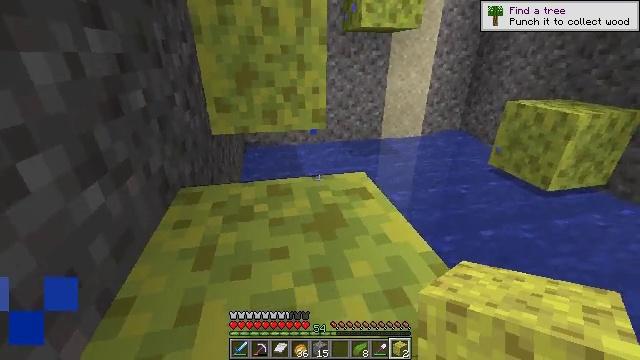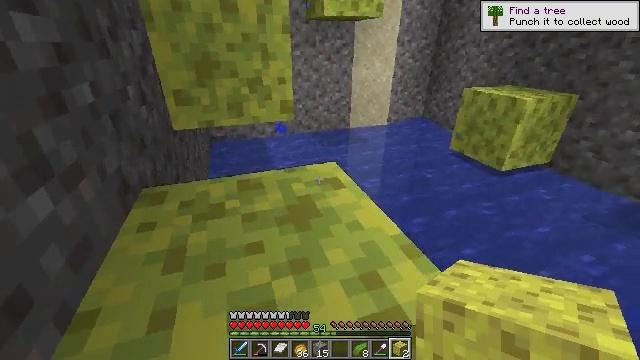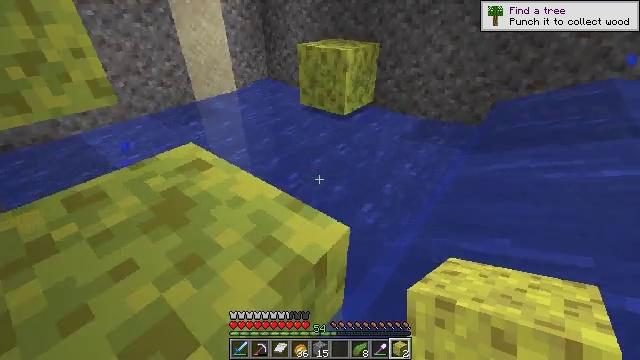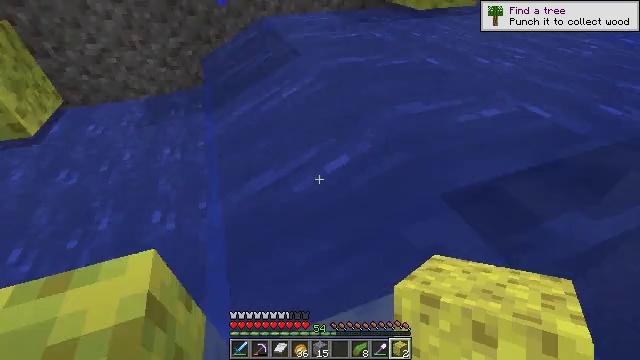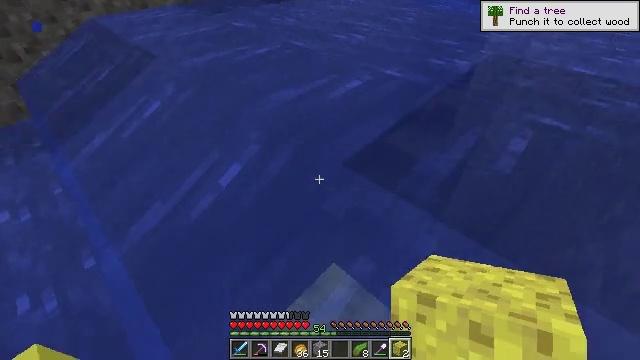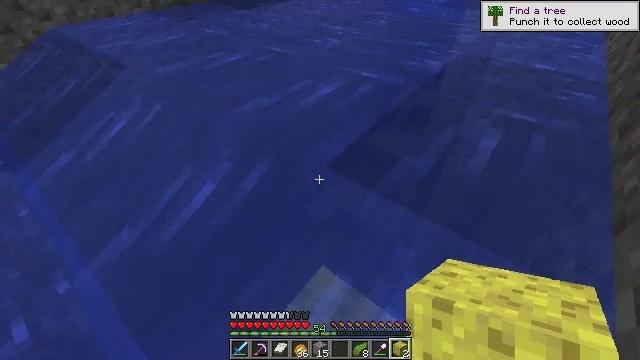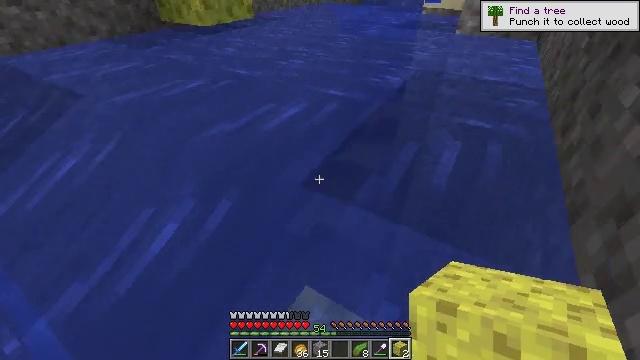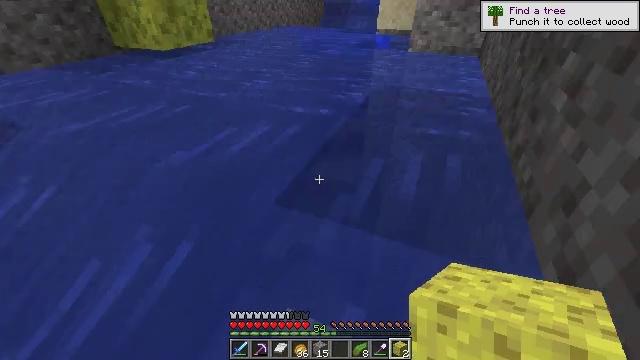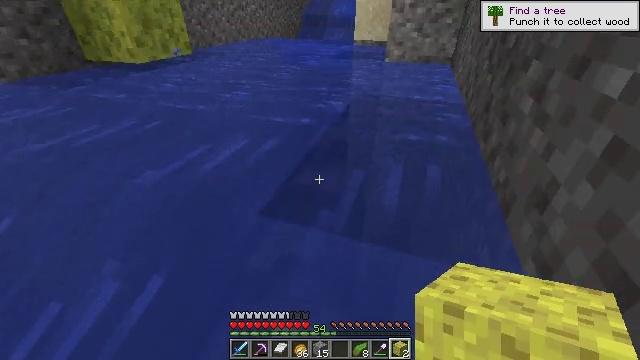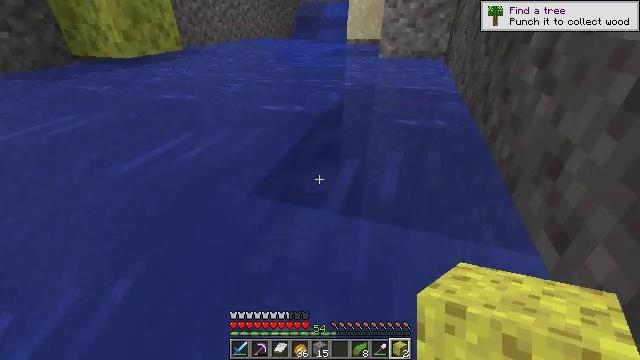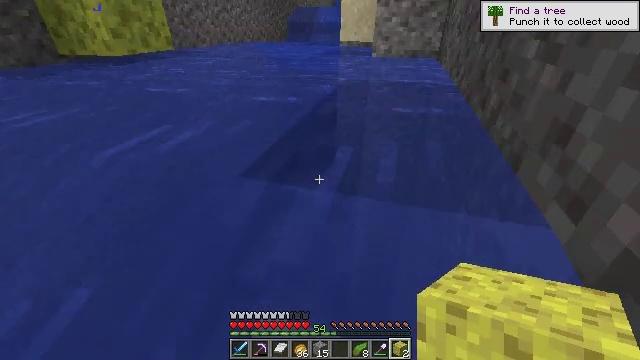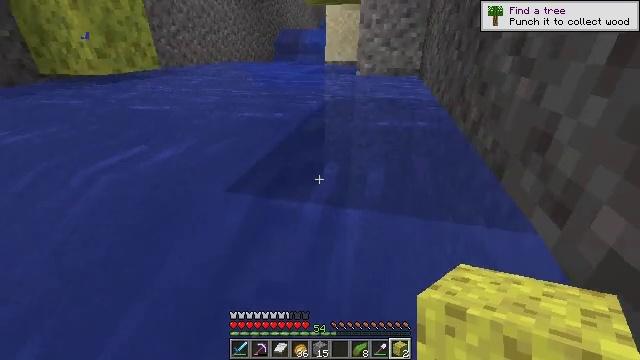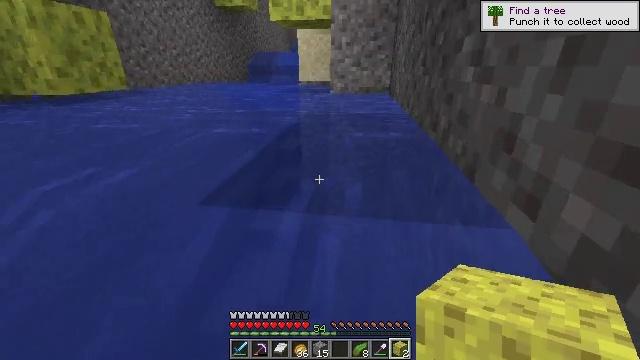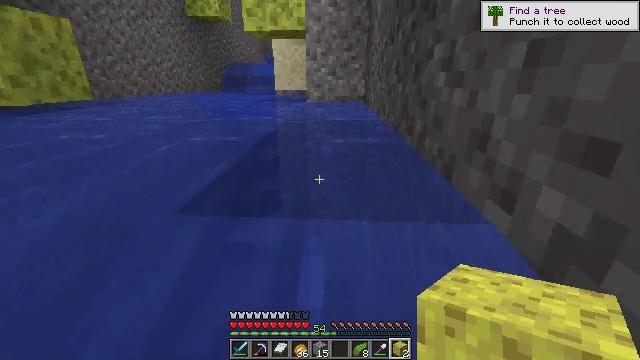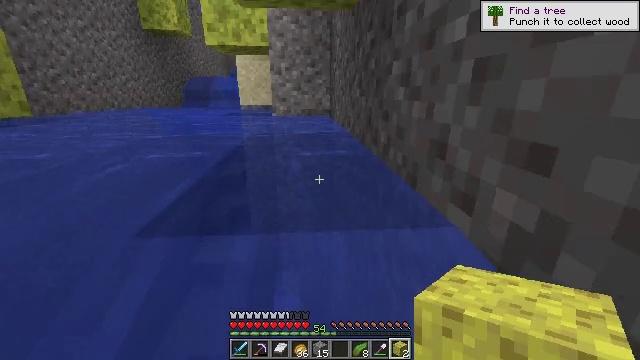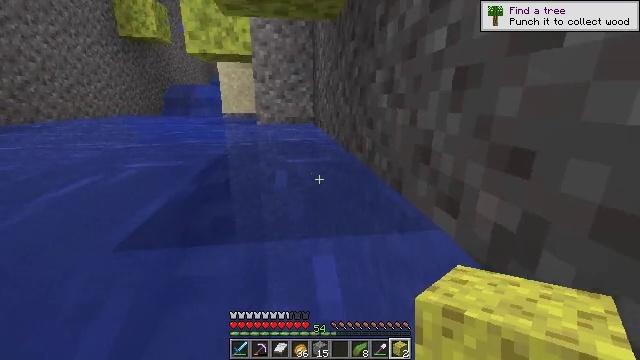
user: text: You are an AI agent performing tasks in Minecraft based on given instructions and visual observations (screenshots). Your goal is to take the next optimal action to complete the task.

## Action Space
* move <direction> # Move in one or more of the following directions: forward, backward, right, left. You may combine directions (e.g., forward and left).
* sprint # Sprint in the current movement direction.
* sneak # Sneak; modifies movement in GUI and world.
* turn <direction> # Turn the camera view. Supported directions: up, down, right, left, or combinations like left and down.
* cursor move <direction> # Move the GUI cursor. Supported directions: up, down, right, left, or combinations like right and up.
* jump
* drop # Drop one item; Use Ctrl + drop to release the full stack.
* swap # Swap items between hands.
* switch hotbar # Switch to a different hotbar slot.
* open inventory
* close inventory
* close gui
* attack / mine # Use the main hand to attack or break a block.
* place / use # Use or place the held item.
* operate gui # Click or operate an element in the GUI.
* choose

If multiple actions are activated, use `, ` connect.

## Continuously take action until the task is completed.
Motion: motion action
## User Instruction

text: Destroy the wet sponge to pick it up.
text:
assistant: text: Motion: turn right and down
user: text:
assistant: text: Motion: turn right and down
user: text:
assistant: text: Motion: turn right and down
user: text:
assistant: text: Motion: turn right and down
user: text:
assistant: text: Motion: turn right
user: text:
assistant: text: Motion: turn right and up
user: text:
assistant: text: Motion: turn right and up
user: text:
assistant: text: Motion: sneak, turn right and up
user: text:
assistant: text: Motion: sneak, turn right
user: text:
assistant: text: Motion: sneak, turn right and up
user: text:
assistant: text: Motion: sneak, turn right and up
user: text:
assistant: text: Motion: move forward and move left, sneak, turn right and up
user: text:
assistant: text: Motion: move forward and move left, sneak, turn right and up
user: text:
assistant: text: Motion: move forward and move left, sneak, turn right and up
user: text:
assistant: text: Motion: move forward and move left, sneak, turn right and up
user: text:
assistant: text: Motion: move forward and move left, sneak, turn up
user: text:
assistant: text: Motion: move forward and move left, sneak, turn left and up
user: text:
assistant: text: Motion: move forward and move left, sneak, turn left
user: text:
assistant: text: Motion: move forward, sneak, turn left and down
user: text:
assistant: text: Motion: move forward, sneak, turn down
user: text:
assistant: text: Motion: move forward, sneak
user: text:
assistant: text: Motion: move forward, sneak
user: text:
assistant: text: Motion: move forward, sneak
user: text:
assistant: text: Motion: move forward, sneak
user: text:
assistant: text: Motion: sneak
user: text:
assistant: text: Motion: sneak, turn left
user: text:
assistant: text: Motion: sneak, turn left
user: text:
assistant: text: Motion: sneak, turn left
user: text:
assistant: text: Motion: sneak, turn left
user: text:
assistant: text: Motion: sneak, turn left